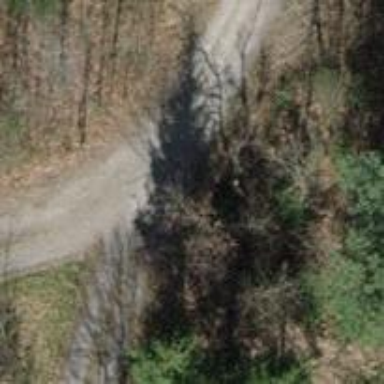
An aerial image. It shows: Gravel track with grade2 quality.